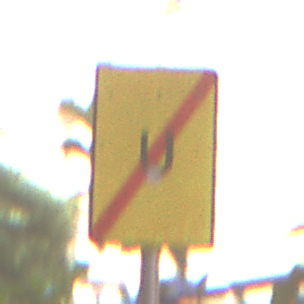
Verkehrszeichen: EndeUmleitung
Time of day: MorningAfternoon
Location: Outdoor (Urban)
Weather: Clear
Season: NotSpecified
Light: Natural